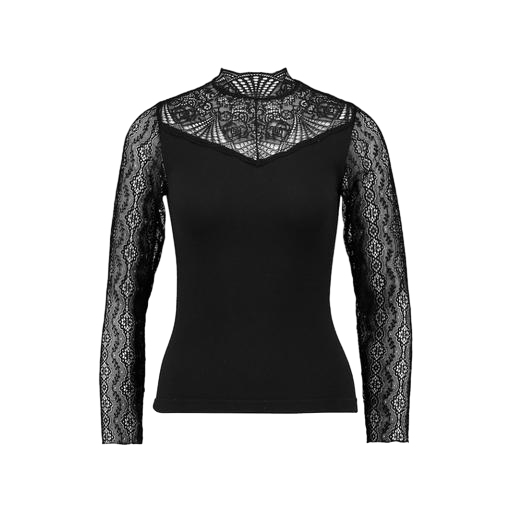
black stretch lace mock-turtleneck top, black shayna mock-turtleneck lace top, black high neck lace, white background